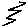
Label: zigzag